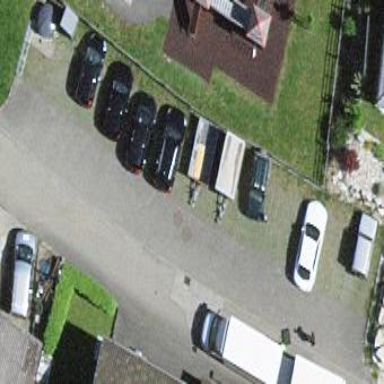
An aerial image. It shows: Parking area with surface.